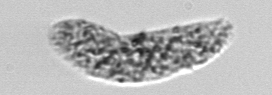
Label: fecal_pellet